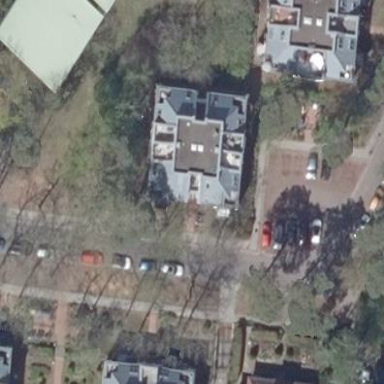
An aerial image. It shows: Quadruple saltbox shaped metal roof on apartment building.